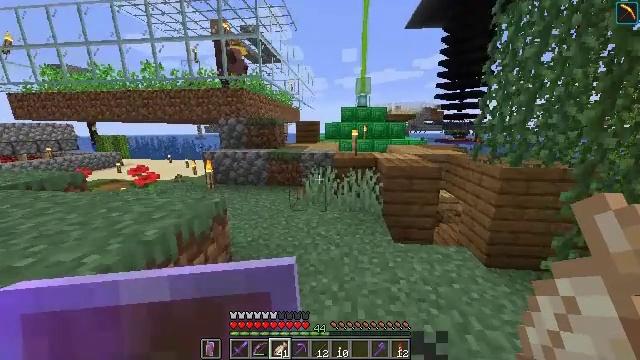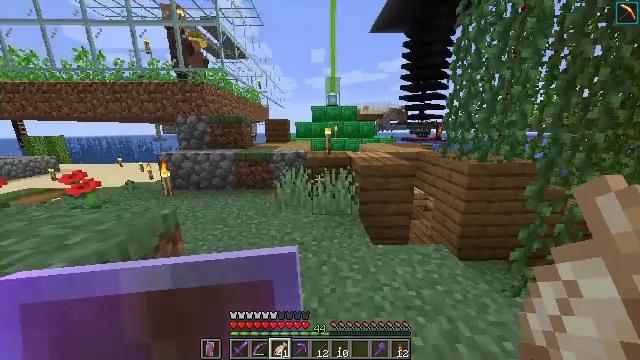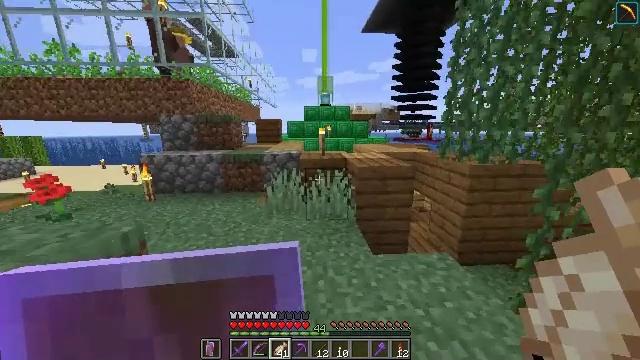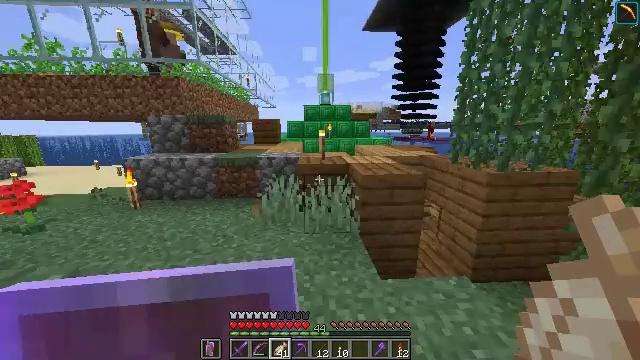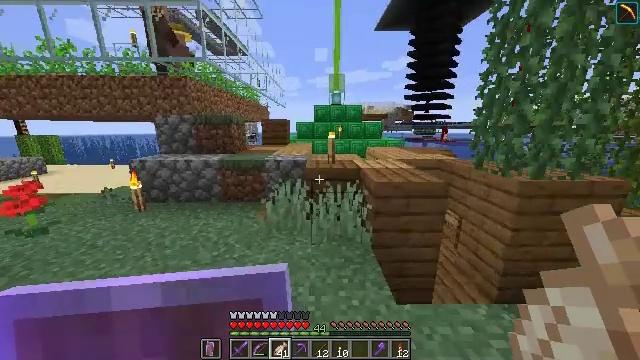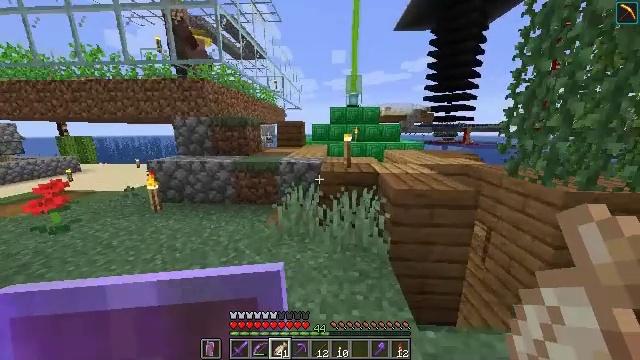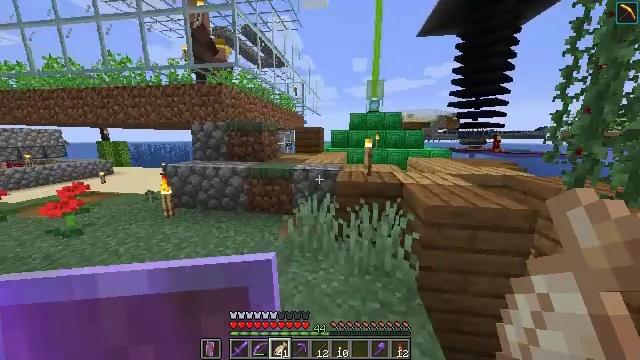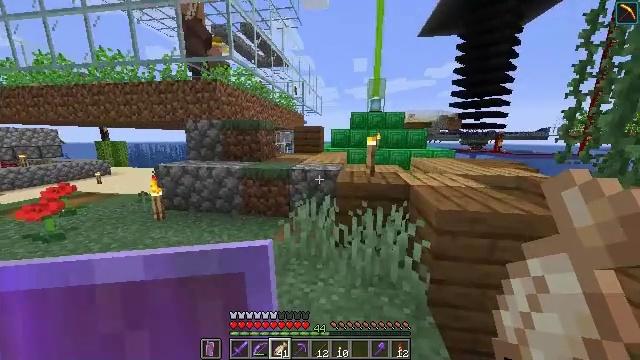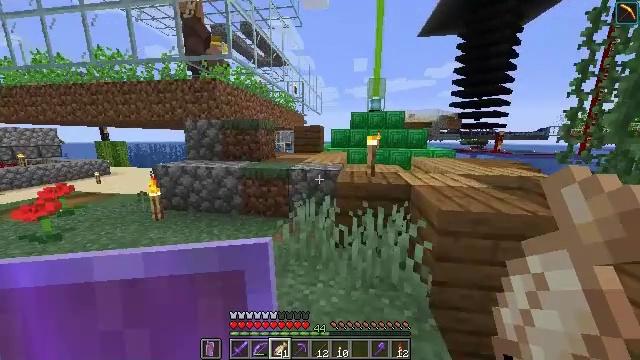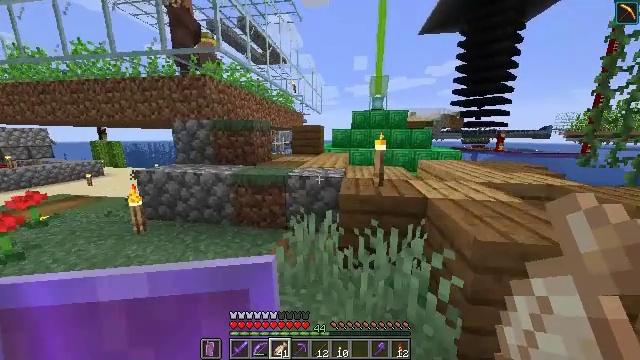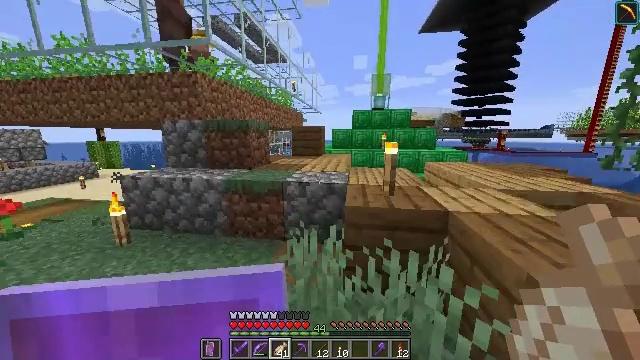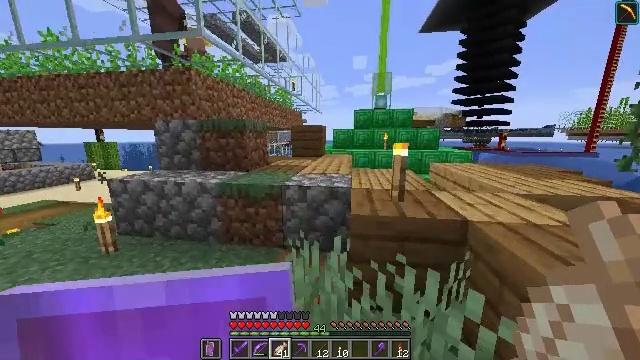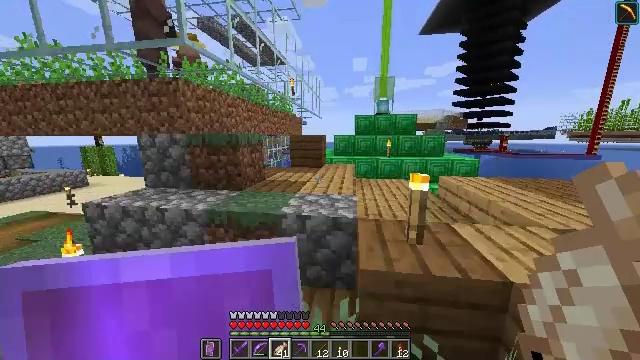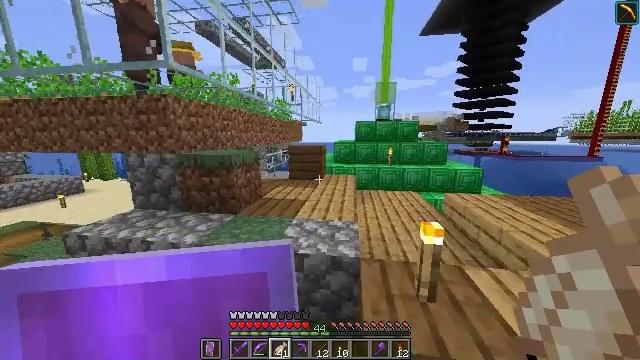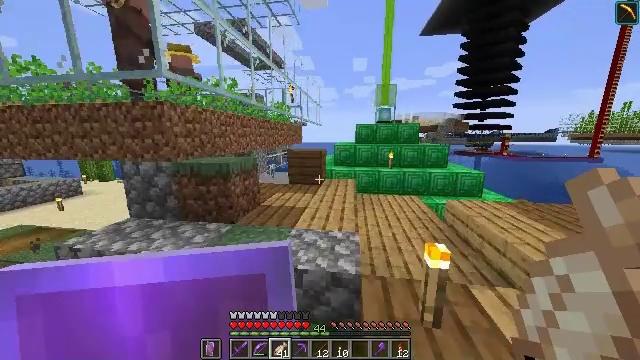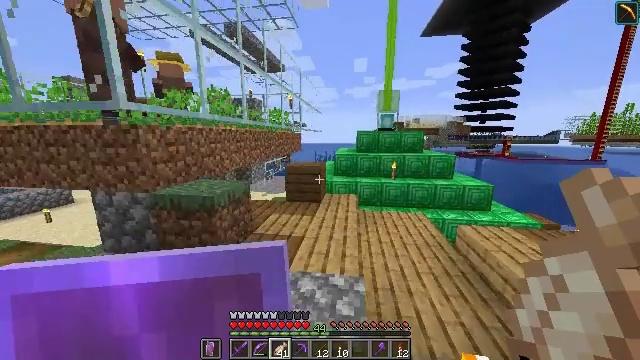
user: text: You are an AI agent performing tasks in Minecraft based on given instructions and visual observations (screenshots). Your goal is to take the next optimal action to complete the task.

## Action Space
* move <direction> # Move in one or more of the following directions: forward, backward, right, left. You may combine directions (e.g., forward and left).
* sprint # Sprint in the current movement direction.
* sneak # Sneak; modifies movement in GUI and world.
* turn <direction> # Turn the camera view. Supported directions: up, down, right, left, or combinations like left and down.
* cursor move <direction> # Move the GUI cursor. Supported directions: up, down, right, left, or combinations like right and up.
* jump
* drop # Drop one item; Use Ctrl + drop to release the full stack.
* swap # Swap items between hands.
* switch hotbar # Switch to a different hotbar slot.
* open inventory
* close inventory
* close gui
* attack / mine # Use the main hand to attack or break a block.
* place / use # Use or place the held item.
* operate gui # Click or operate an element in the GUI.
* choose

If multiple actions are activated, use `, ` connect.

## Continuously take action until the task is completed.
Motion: motion action
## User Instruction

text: Prepare to craft a stonecutter.
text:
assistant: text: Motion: move forward, sprint, turn right
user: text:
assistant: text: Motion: move forward, sprint, turn right
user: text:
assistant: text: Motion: move forward, sprint
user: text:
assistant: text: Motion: move forward, sprint, turn left
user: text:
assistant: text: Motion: move forward, sprint, turn left
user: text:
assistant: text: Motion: move forward, sprint, turn left and up
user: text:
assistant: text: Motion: move forward, sprint
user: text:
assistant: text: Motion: move forward, sprint
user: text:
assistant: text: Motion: move forward, sprint
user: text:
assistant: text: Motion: move forward, sprint
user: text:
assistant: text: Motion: move forward, sprint
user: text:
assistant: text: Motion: move forward, sprint, jump
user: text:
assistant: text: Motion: move forward, sprint, jump
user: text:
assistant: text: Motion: move forward, sprint, jump
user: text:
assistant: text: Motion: move forward, sprint, jump
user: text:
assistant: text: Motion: move forward, sprint, jump
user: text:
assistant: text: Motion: move forward, sprint, jump
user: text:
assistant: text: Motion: move forward, sprint, jump
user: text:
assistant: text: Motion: move forward, sprint, jump
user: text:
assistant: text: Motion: move forward, sprint, jump
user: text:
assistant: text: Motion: move forward, sprint, jump
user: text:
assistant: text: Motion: move forward, sprint, jump
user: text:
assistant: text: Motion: move forward, sprint
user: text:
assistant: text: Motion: move forward, sprint
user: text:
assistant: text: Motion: move forward, sprint
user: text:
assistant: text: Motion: move forward, sprint
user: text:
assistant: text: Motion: move forward, sprint
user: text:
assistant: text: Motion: move forward, sprint
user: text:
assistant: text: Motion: move forward, sprint
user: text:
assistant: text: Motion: move forward, sprint